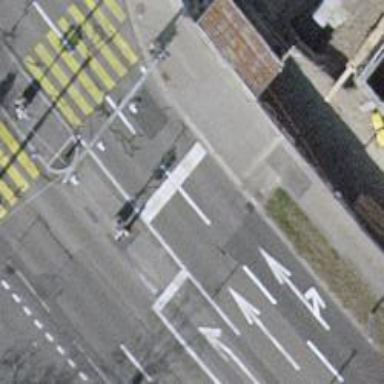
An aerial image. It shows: Road with traffic signals.